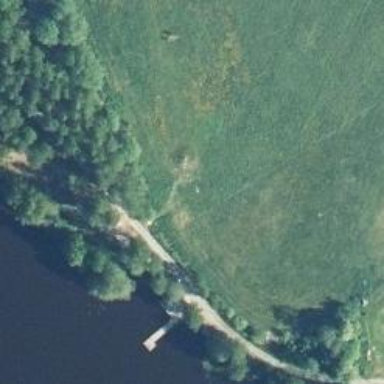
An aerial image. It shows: Disc golf hole.